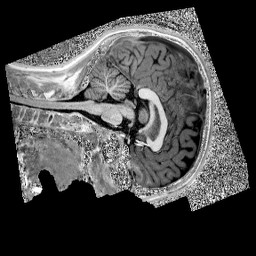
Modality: UNIT1
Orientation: sagittal
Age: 11
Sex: male
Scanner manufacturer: siemens
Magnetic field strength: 3 T
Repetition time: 4 s
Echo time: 0.00303 s